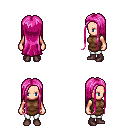
a pixel art fantasy rpg character, female body template, human, light skin, brown tunic, white pants, pink extra-long hairstyle, maroon shoes, four views (front, back, left, right), 2x2 character sprite sheet, small pixel art, hard edges, no anti-aliasing